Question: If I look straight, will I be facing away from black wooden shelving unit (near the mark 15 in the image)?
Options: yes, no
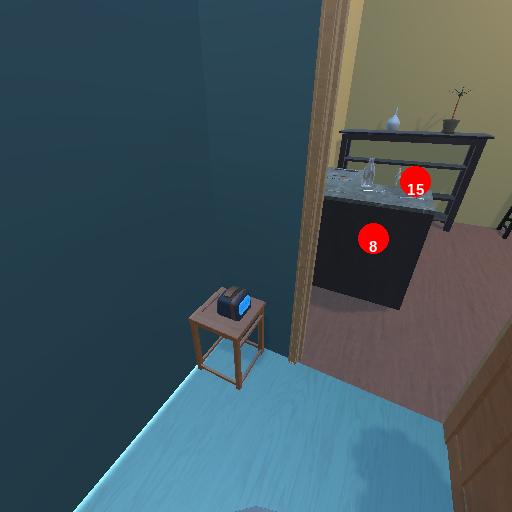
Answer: yes